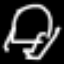
Label: frog